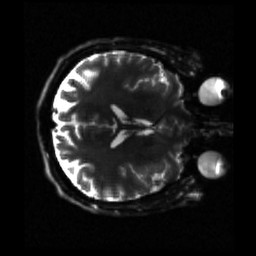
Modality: sbref
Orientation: axial
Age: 41
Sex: male
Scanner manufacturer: siemens
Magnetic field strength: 3 T
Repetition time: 3.23 s
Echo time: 0.0892 s